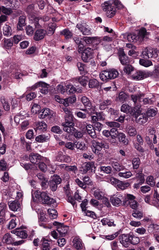
Tumor epithelial tissue: yes
Tumor-associated stroma tissue: no
Normal tissue: no